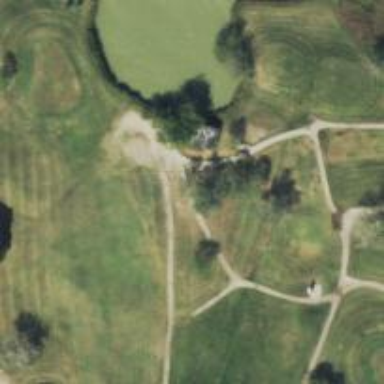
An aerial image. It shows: Golf cartpath that is also road path.